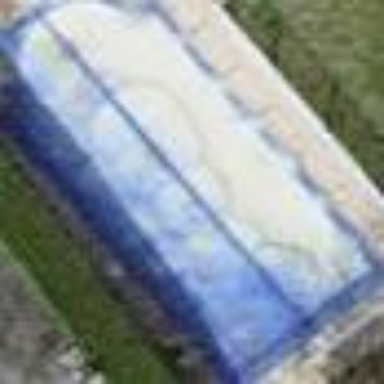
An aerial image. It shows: Swimming pool located in leisure land.